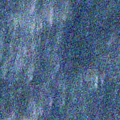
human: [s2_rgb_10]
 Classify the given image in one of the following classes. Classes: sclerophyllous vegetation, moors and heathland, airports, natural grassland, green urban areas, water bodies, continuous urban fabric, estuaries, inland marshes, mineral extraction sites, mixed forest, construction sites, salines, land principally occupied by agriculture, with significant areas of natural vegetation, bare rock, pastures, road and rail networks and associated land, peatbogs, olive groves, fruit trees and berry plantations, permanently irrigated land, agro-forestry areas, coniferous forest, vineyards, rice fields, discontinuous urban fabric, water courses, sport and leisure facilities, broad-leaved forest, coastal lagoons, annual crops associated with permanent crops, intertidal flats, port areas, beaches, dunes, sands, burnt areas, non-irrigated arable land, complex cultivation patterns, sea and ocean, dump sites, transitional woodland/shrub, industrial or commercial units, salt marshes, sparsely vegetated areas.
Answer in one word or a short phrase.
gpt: water bodies